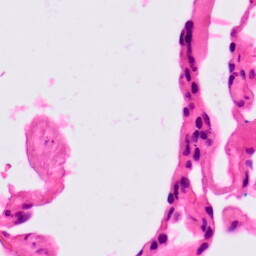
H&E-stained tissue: Lung